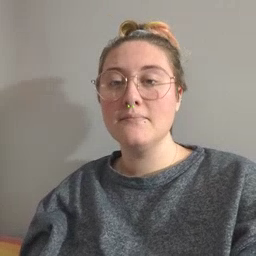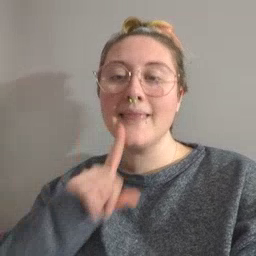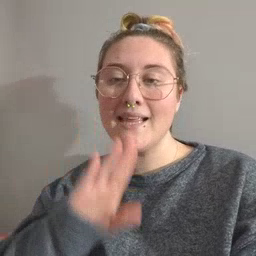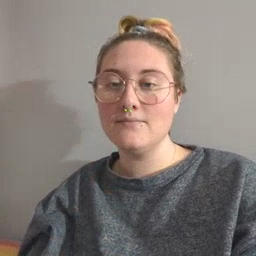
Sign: bee